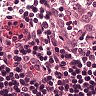
Metastatic tissue present: no